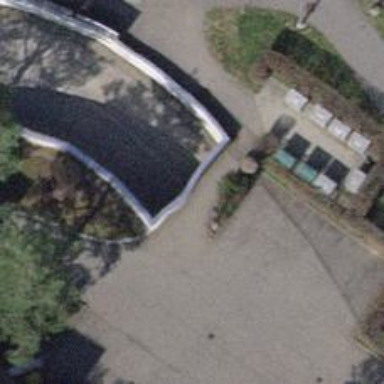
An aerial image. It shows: Parking entrance.